Question: I am new to CSS designing.
I have developed a page using HTML.
I have a header including buttons like HomePage, MyData, Help. When i click the MyData link, one submenu will come up below it. Like Personal Data ,Official Data and Employee Document.
When I click on Personal Data, on the left hand side of the page a menu will come up with the content Address, Passport Details, PAN etc.
When I click the Address link it will display a table having all the address related data in the center of the page.
Here I have taken a line in between the left menu and center table.

I have used 6 div's and 6 different css's for doing this.
'''
<div id="Fourth_Page_Left_Line"> </div>
<div id="Fourth_Page_Left_Line1"> </div>
<div id="Fourth_Page_Left_Line2"> </div>
<div id="Fourth_Page_Left_Line3"> </div>
<div id="Fourth_Page_Left_Line4"> </div>
<div id="Fourth_Page_Left_Line5"> </div>
'''
'''
#Fourth_Page_Left_Line {
left: 190px;
top: 130px;
position: absolute;
font-size: 20px;
}
#Fourth_Page_Left_Line1 {
left: 190px;
top: 133px;
position: absolute;
font-size: 20px;
}
#Fourth_Page_Left_Line2 {
left: 190px;
top: 136px;
position: absolute;
font-size: 20px;
}
#Fourth_Page_Left_Line3 {
left: 190px;
top: 139px;
position: absolute;
font-size: 20px;
}
#Fourth_Page_Left_Line4 {
left: 190px;
top: 142px;
position: absolute;
font-size: 20px;
}
#Fourth_Page_Left_Line5 {
left: 190px;
top: 145px;
position: absolute;
font-size: 20px;
}
'''
Like the same I have to make a line till the bottom of the page, then I have to take another 20 to 25 div's and again I have to create CSS for those div's.
Can anyone tell me how I can reduce the code, instead of using so many div's and CSS, can I use a single div and single CSS to produce the same output?
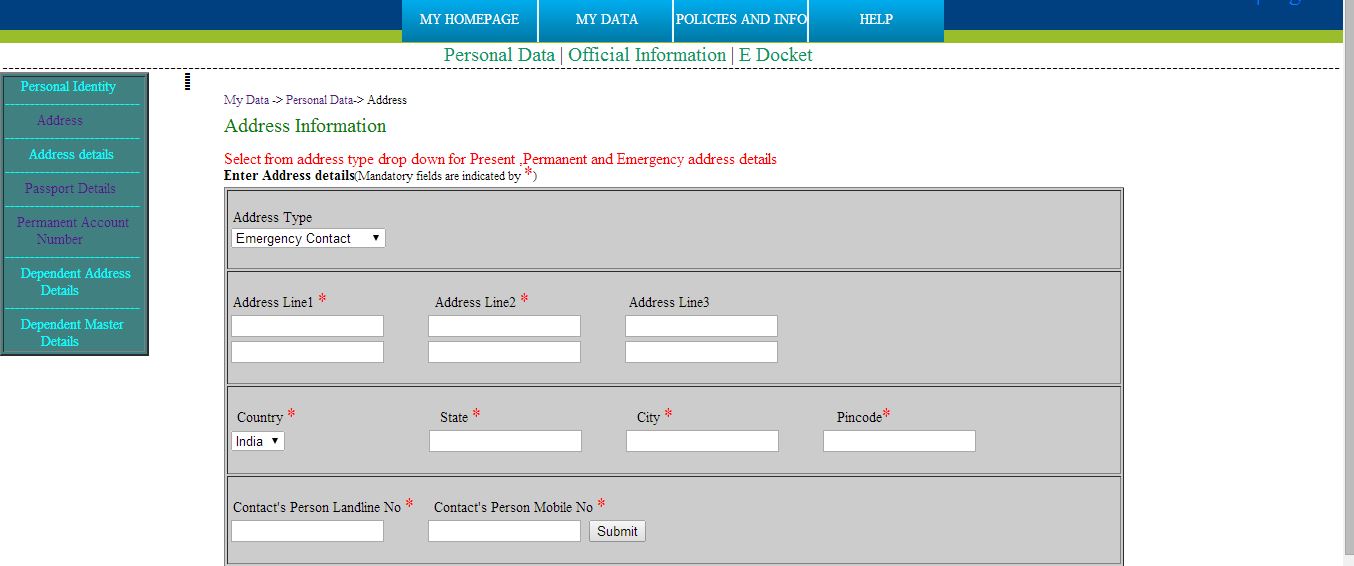
Answer: '''
.mainClass {left:190px; top:130px;position:absolute;font-size:20px;}
.mcTop1 {top:150px}
.mcTop2 {top:160px}
.mcTop3 {top:170px}
'''
'''
<div class="mainClass"></div>
<div class="mainClass mcTop1"></div>
<div class="mainClass mcTop2"></div>
<div class="mainClass mcTop3"></div>
'''